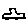
Label: car